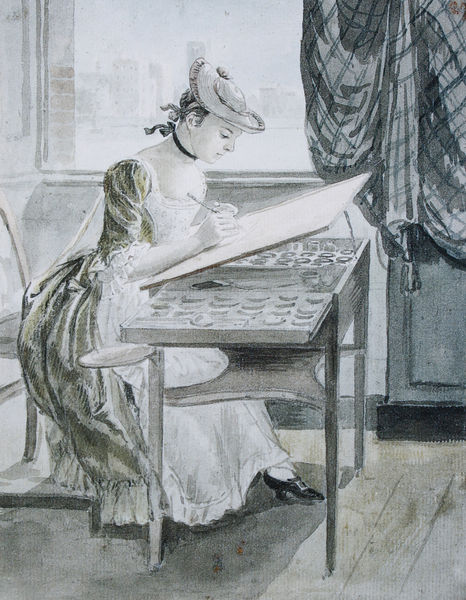
Titel: Malende Dame
Künstler: Paul Sandby
Standort: London
Institution: The Royal Collection
Schlagwörter: dunkel, fuß, gemälde, schatten, weiß, aquarell, gelb, mädchen, sitzen, stadt, braun, fenster, frau, frisur, grau, haar, hell, hintergrund, holz, hut, kariert, kleid, licht, pastell, profil, raum, schwarz, stuhl, tisch, zeichnung, dame, gebäude, haus, malerei, rock, schleife, teppich, band, falten, gesicht, kleidung, bild, bildnis, möbel, portrait, porträt, vorhang, öl, häuser, boden, haare, interieur, sitzend, innen, blatt, schürze, papier, schreibtisch, halsband, parkett, schuhe, farben, hang, dielen, gardine, diele, freizeit, hutband, malerin, streifen, holzdielen, podest, rüschen, kropfband, halskette, schnalle, geld, schwarzweiss, leinwand, hütchen, dielenboden, schuh, künstlerin, malen, pinsel, stift, pult, zeichnen, schreiben, schreibpult, arbeitstisch, gips, malbrett, holzdiele, ordnung, farbpalette, hutschleife, malend, zeichnend, zeichnerin, arbeitsraum, malblock, zeichenschule, uhl, akkuratesse, alerin, grqau, jut, malstube, schwarzwweiss, zeichenstube, arbeitsplatte, schreibunterlage, er, u, tisch+, inenn